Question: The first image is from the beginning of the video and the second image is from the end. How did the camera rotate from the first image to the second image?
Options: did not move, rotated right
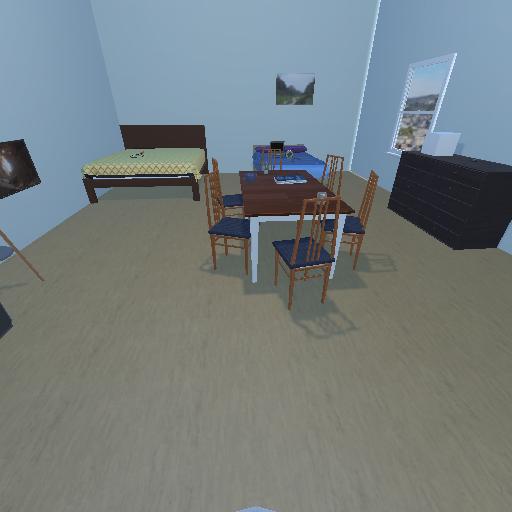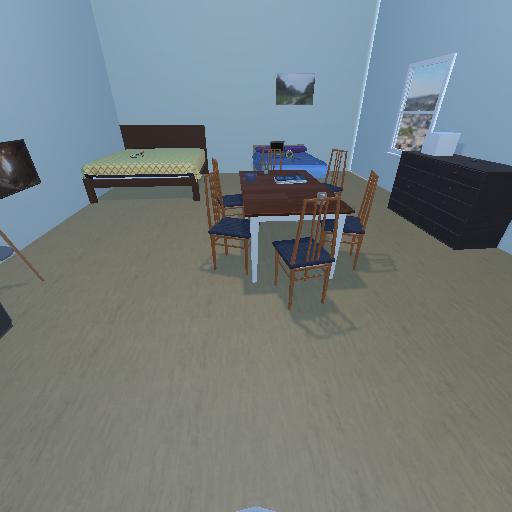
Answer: did not move